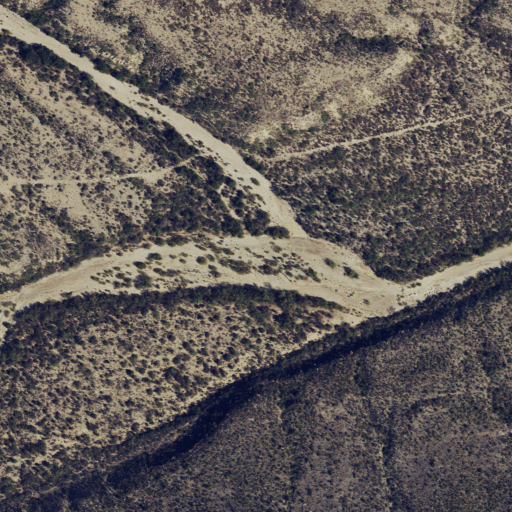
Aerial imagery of valley in Texas named Kincaid Canyon containing only shrub